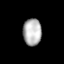
Tissue: lung
Cell type: Endothelial cells
Senescence score: 0.2221
Nuclear area (px): 488
Mean DAPI intensity: 179.631